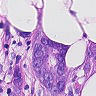
Metastatic tissue present: yes